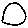
Label: circle